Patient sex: M
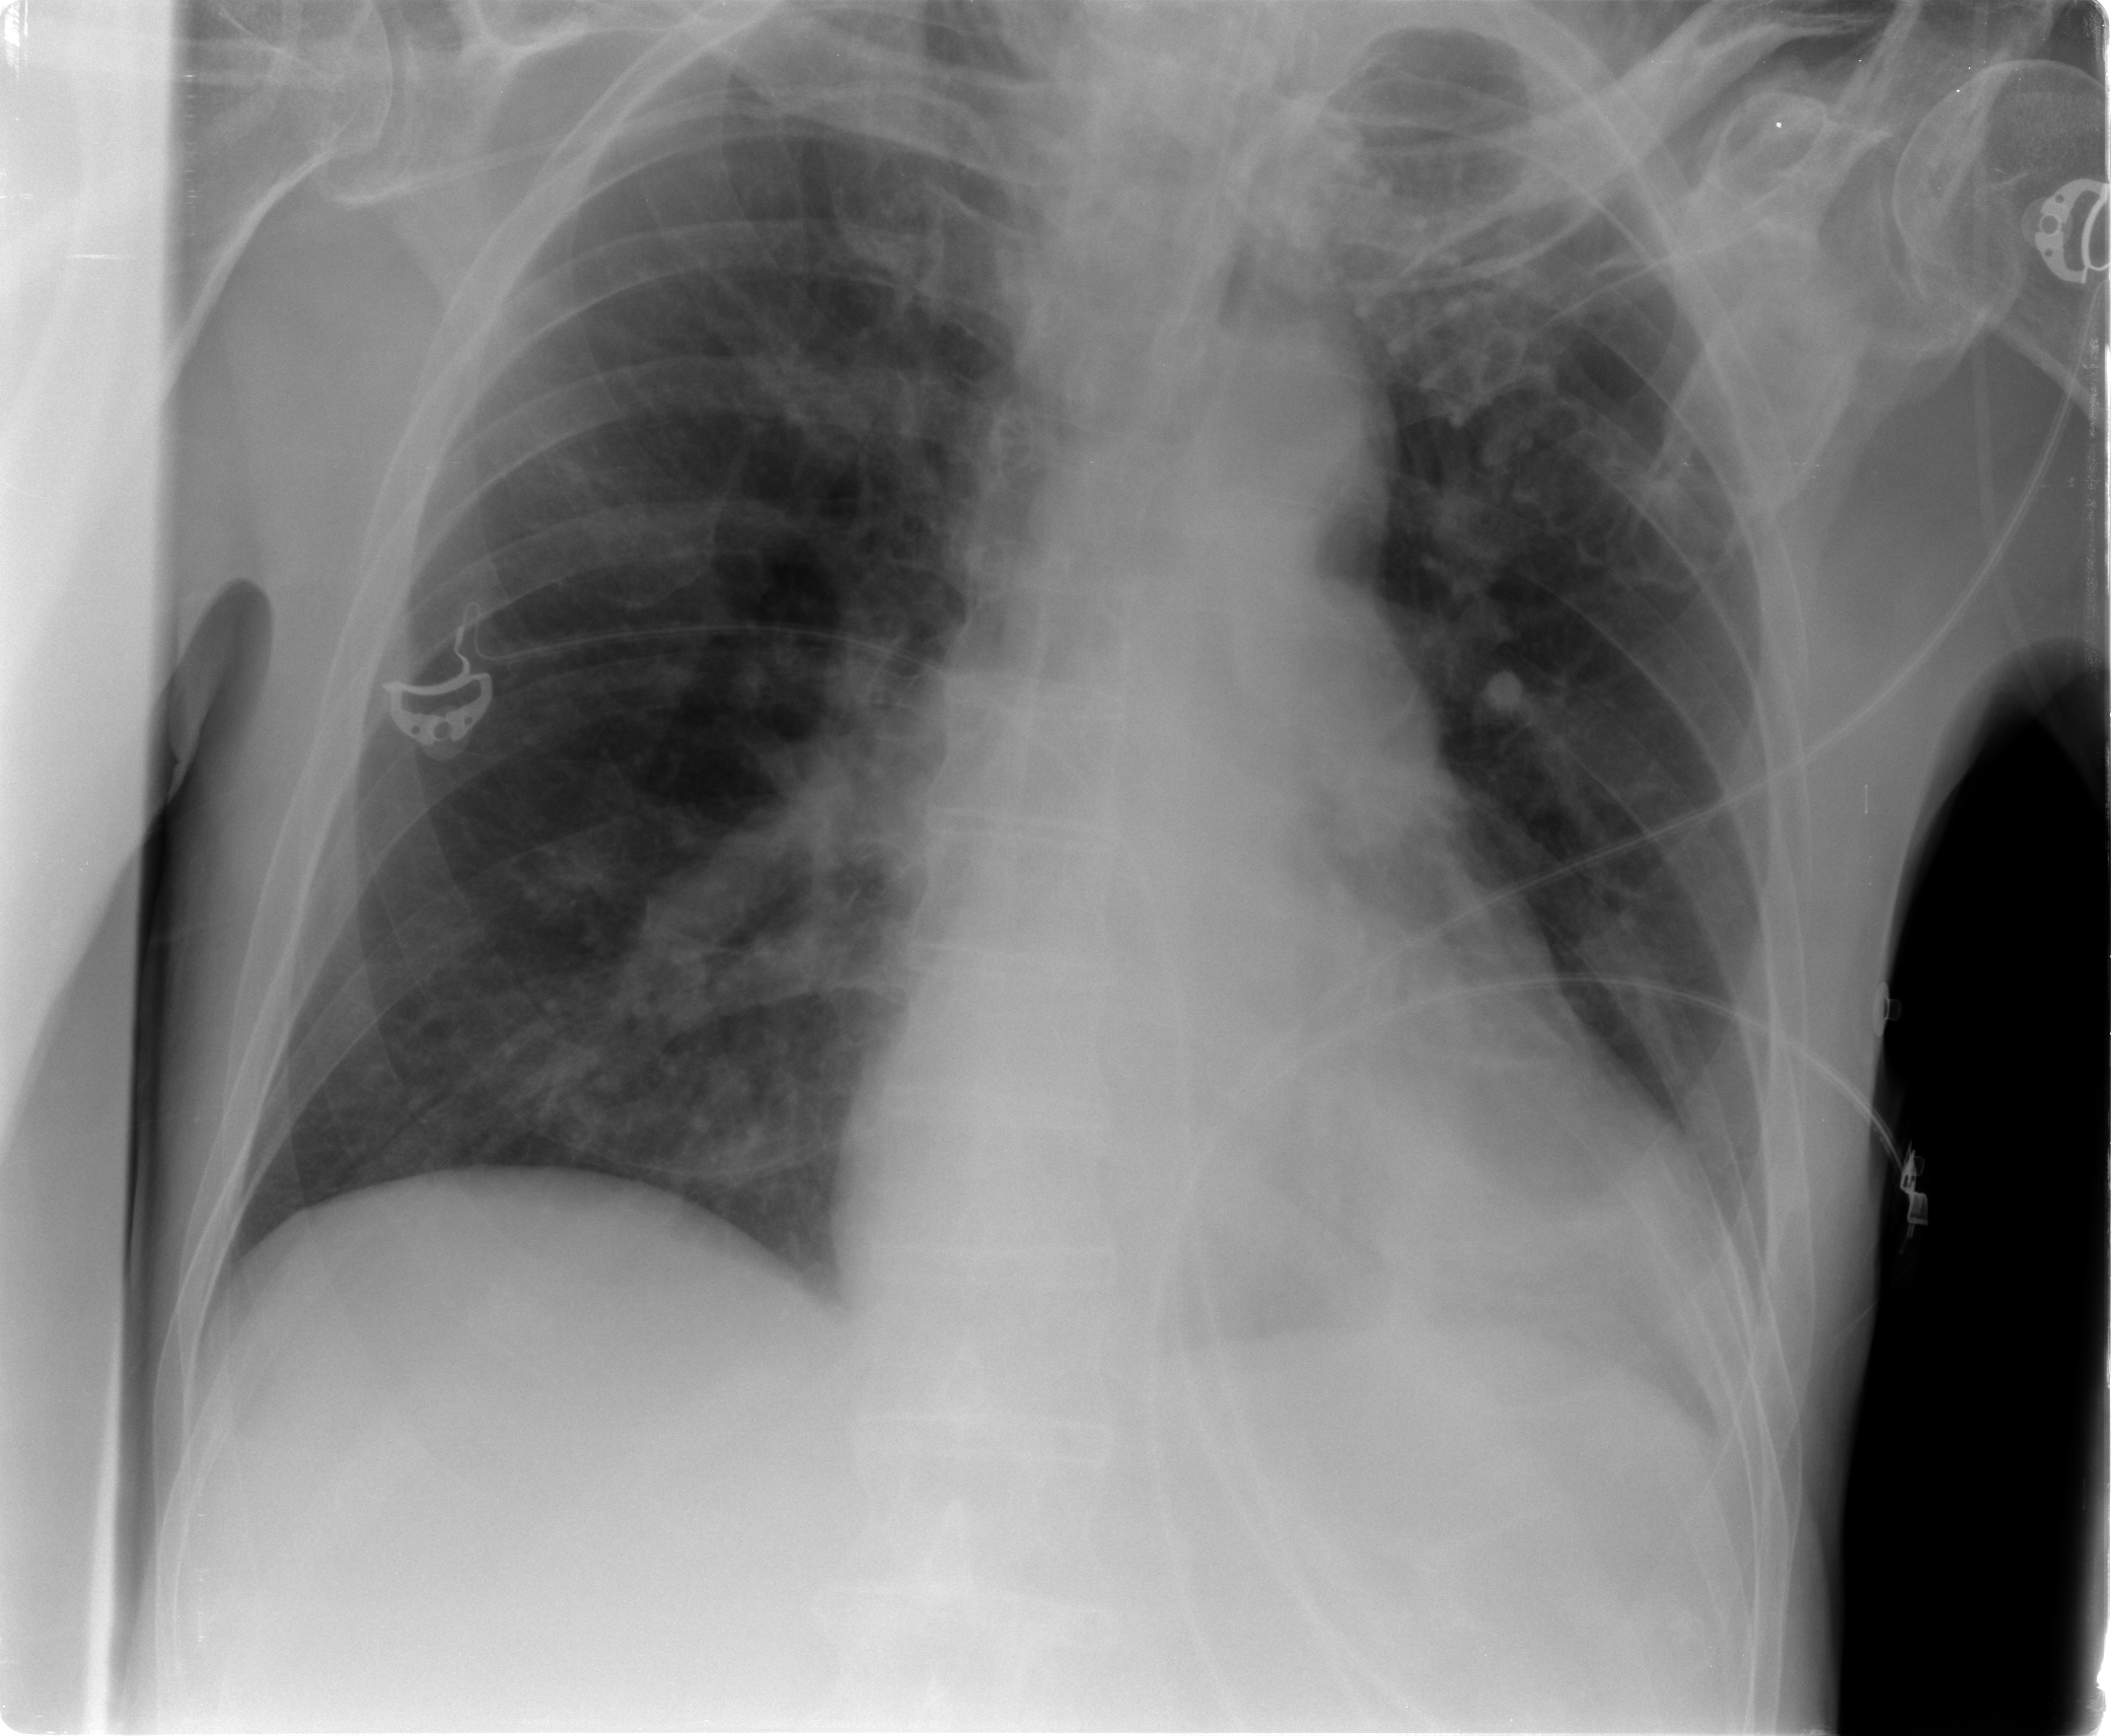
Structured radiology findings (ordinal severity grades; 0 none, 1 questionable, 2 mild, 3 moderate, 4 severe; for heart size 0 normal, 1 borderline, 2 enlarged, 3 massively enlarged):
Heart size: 0
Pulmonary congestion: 1
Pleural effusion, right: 0
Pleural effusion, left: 2
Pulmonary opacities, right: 1
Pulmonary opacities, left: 1
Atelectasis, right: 2
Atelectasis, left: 2